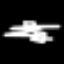
Label: square